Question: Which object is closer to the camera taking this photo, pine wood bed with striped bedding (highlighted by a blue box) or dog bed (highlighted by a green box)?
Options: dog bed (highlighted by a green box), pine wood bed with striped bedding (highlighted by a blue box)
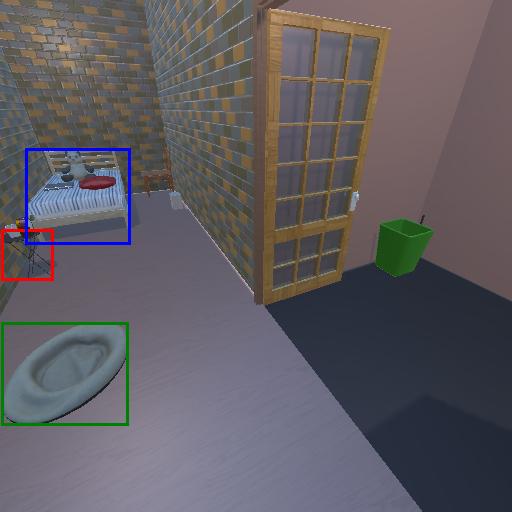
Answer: dog bed (highlighted by a green box)